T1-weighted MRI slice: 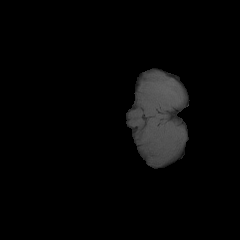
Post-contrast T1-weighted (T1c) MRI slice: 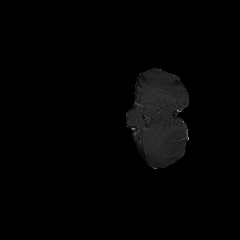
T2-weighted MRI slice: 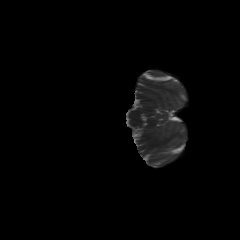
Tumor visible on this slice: no